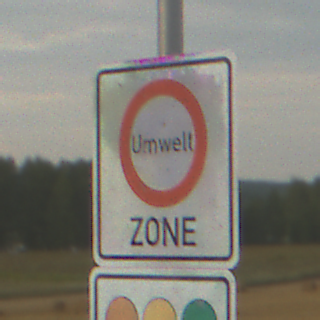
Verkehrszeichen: BeginnUmweltzone
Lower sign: FreistellungVomVerkehrsverbot1
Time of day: SunriseSunset
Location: Outdoor (RoadRail)
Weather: PartlyCloudy
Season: NotSpecified
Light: Natural